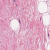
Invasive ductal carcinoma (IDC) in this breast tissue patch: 0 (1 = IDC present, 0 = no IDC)